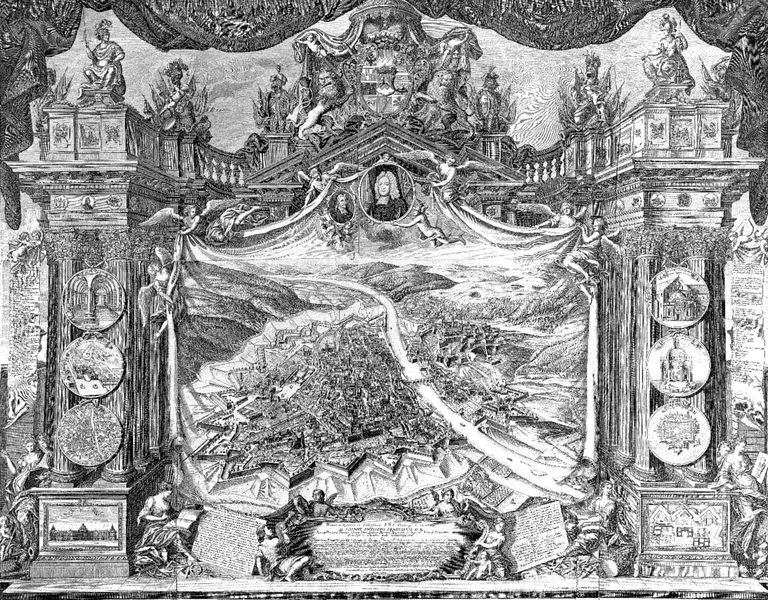
Titel: Idealisierte Vogelschau von Würzburg
Künstler: Balthasar Neumann
Institution: Würzburg, Mainfränkisches Museum
Schlagwörter: mann, fluss, landschaft, stadt, säule, säulen, zeichnung, tuch, weg, barock, portrait, vorhang, person, rokoko, engel, balkon, schrift, ansicht, italien, grafik, geländer, aufsicht, schwarz-weiss, stich, text, herrscher, sieg, rom, wappen, karte, medallion, stadtmauer, baldachin, löwe, kupferstich, jerusalem, orte, topographie, verteidigungsanlage, pstich, mredaillion